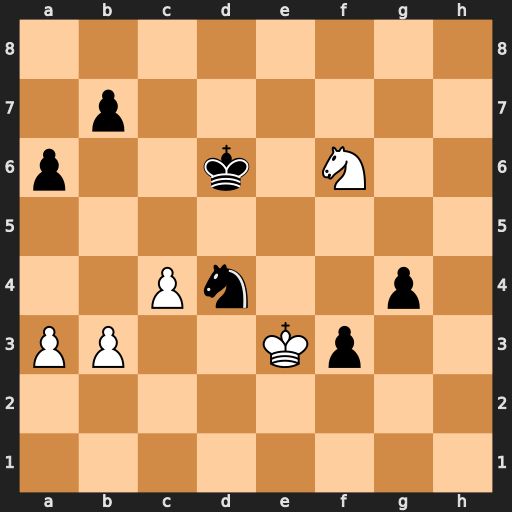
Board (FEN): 8/1p6/p2k1N2/8/2Pn2p1/PP2Kp2/8/8
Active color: w
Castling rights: -
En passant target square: -
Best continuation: Kxd4 f2 Ne4+